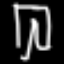
Label: pants